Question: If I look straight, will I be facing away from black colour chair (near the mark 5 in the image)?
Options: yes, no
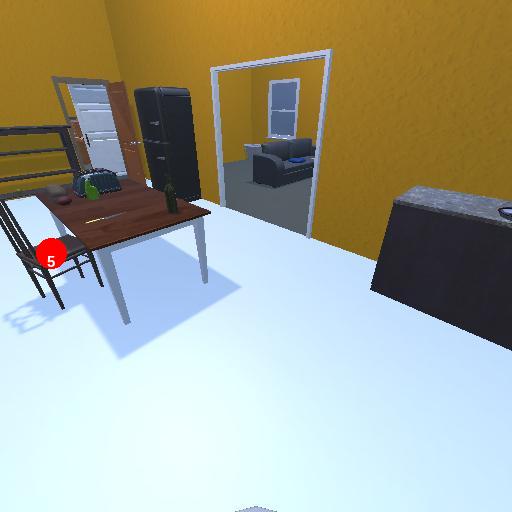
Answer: yes